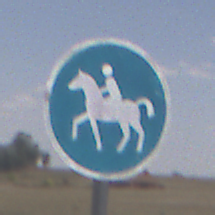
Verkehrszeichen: Reitweg
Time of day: Midday
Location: Outdoor (Nature)
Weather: PartlyCloudy
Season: NotSpecified
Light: Natural